Question: So I am currently working on this project and I'm done with 90% of it and just need help with a particular question.
So the setup is that when you perform a 2-dimensional convolution (using conv2) on the three color channels of a RGB image with the "Mexican Hat" array (shown below), you get the borders of the image. But these borders have the double-line effect and I would like to change this so that there are only single lines forming the border. So the project asks that, after changing the color map to gray, "you will want to convert each pixel in the input image to either a black pixel (value 0) or a white pixel (255) depending on whether the pixel in the input image is less than a threshold value or not.
You will calculate a threshold value for each color layer in the image based on the threshold percent (thrper) given as an input parameter. For example, the main script file calls this function with the value .75 as thrper. This means that the function will convert pixels with values in the bottom 75% of the full range to black (new value = 0) and the pixels with values in the top 25% of the full range to white (new value = 255). For example, if the red layer values range from -100 to +300, then the red threshold value for a thrper of .75 would be 200."
Can someone PLEASE explain how this would be done? I literally tried everything and I'm not getting the correct output (still get the double-line effect) no matter what I do. All I really need to know is how to go about calculating the proper threshold value.

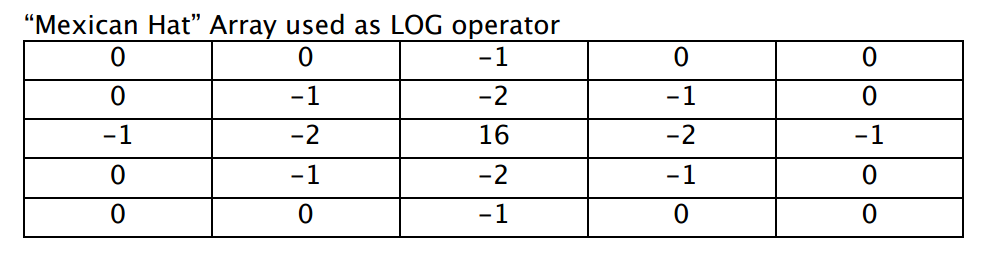
Answer: It sounds like you're doing some edge (border) detection. The Mexican Hat array will find edges in your image, but if the edge is ramped (a somewhat wider edge) your edges might have 2 lines. However, every edge only has one zerocrossing. This is very easy to accomplish in matlab. Let's call your Mexican Hat filter MHfilt. Instead of using the 0 and 255 values to select points make the image binary. Which means you put all values below the 0.75 on 0 and the rest on 1. Call that image Im and feed it to the edge function of Matlab.
'''
ImEdge = edge(Im,'zerocross',MHfilt);
'''
Read more about the edge function <URL>
Read more about zerocrossings <URL>
I hope this will help you a bit